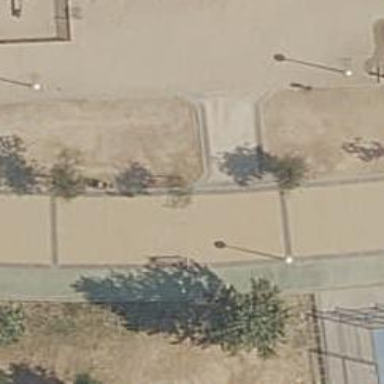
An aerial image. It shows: Brown bench in the vicinity.